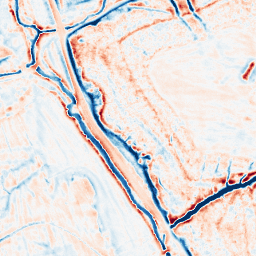
Category: edge_preserving
Decomposition family: bilateral
Decomposition parameters: d: 15
sigma_color: 150
sigma_space: 25
Upsampling method: sinc_hamming
Upsampling parameters: scale: 4
kernel_size: 8
Upsampling scale: 4